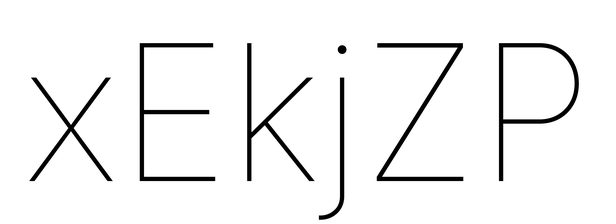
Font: Inter_Thin